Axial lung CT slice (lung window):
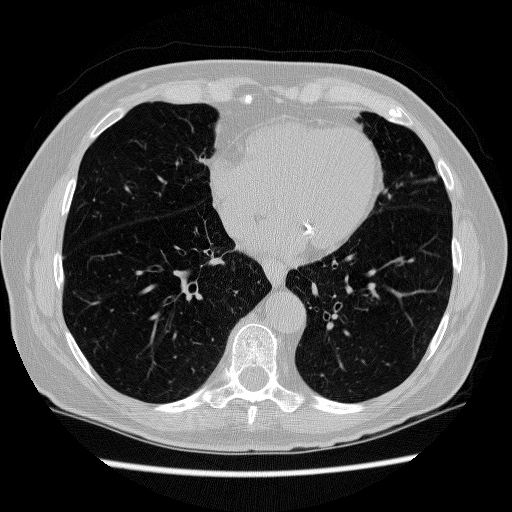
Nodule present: no